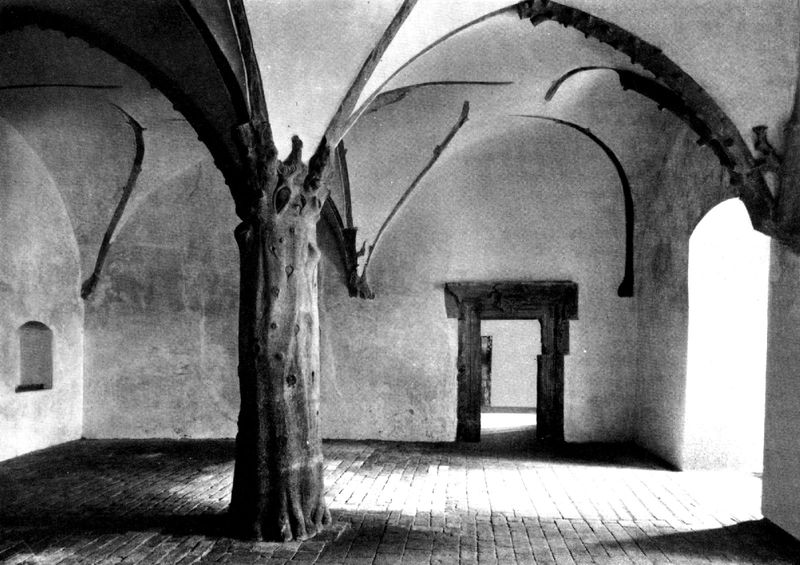
Titel: Burg, Bechyne (Südböhmen)
Standort: Bechyne (EU - Südböhmen)
Schlagwörter: baum, schatten, fenster, grau, holz, licht, schwarz, säule, tür, weiss, zeichnung, stein, steine, baumstamm, boden, decke, pflaster, fußboden, leer, türe, saal, verzierung, türrahmen, stuck, durchgang, halle, foto, keller, nische, gewölbe, kloster, schwarz-weiß, portal, kreuzgewölbe, rippengewölbe, kapelle, kreuzgang, krypta, stützpfeiler, säulefenster